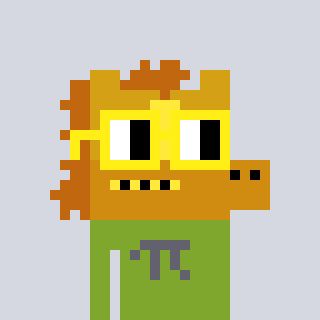
a pixel art character with square yellow glasses, a yellow horse-shaped head and a slimegreen-colored body on a cool background